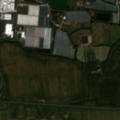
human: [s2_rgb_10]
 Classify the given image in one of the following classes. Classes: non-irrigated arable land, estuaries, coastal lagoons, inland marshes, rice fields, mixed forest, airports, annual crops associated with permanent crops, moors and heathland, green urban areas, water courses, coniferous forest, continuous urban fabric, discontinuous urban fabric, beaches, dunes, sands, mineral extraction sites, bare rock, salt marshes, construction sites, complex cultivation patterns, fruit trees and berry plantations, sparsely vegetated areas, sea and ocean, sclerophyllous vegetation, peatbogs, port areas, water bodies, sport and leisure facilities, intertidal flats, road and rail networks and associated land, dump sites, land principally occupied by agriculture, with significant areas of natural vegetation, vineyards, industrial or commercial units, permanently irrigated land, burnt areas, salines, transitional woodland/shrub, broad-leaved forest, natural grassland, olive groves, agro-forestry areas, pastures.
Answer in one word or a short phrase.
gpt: construction sites, non-irrigated arable land, pastures, complex cultivation patterns